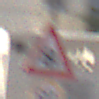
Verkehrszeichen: SchneeOderEisglaette
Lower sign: Geschwindigkeit90
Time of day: MorningAfternoon
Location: Outdoor (Urban)
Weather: PartlyCloudy
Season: NotSpecified
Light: Natural